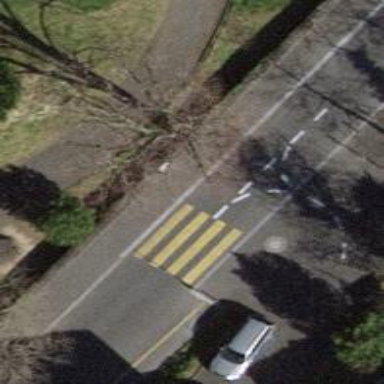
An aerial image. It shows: Uncontrolled zebra crossing.